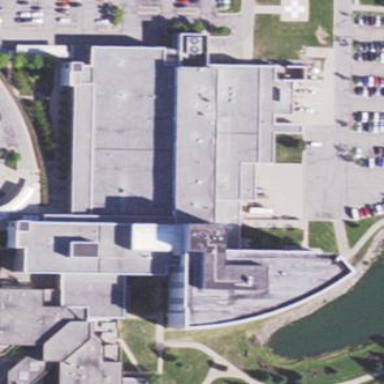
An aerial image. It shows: Hospital building.